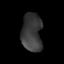
Tissue: lung
Cell type: Epithelial cells
Senescence score: 0.1967
Nuclear area (px): 766
Mean DAPI intensity: 57.634